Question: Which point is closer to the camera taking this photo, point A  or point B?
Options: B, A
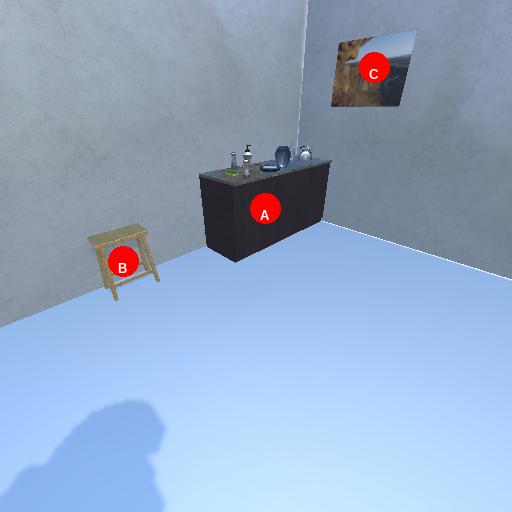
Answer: B